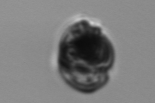
Label: Proterythropsis